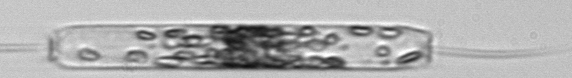
Label: Ditylum_brightwellii